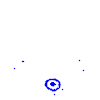
Particle: electron